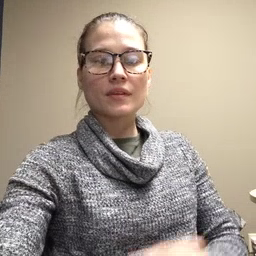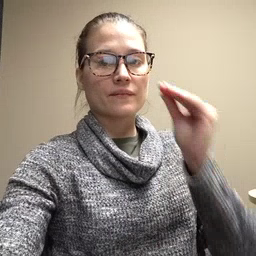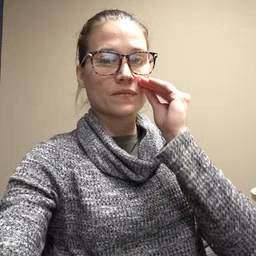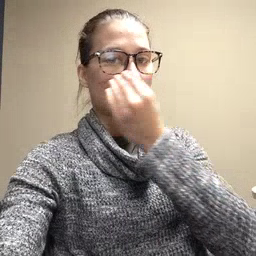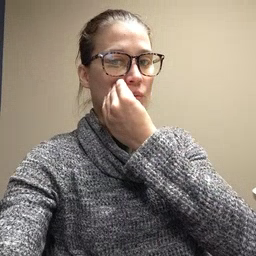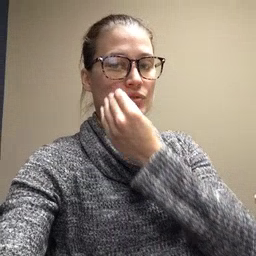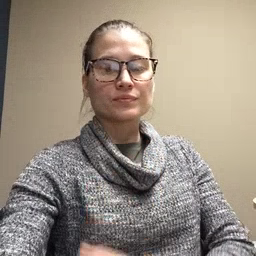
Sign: flower